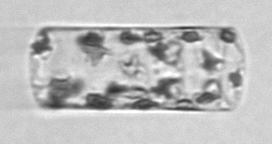
Label: Guinardia_flaccida